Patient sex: F
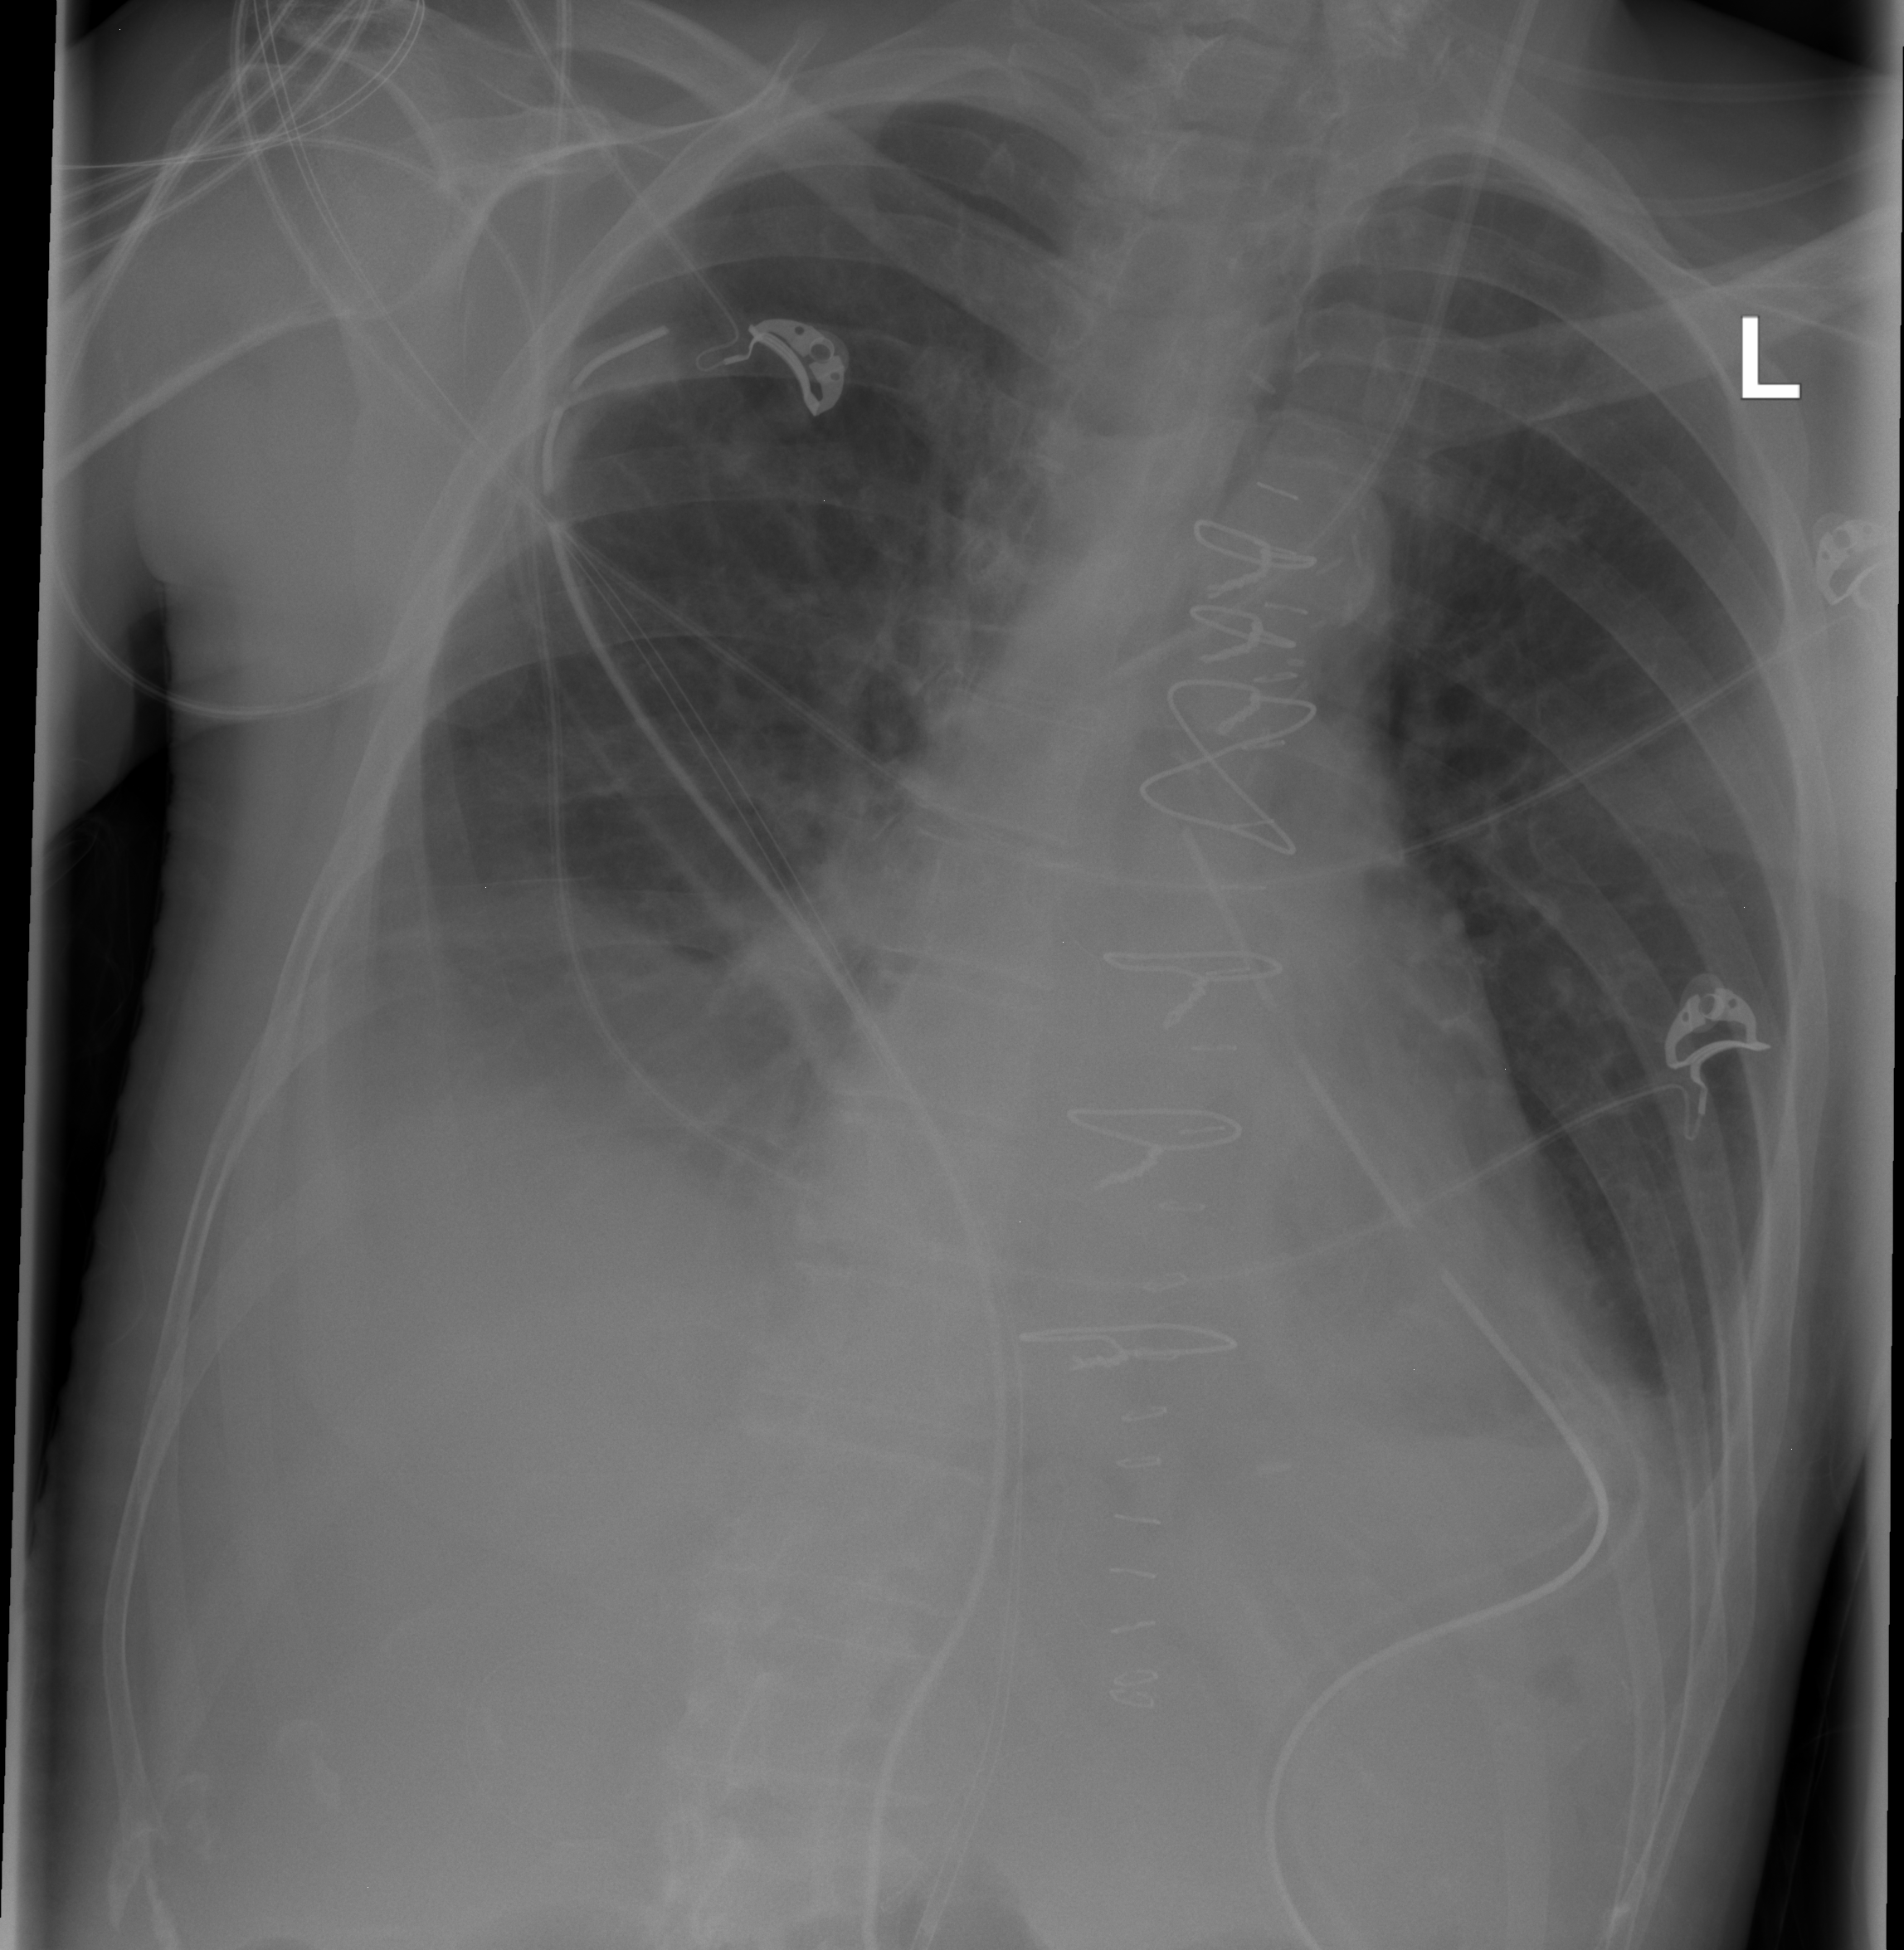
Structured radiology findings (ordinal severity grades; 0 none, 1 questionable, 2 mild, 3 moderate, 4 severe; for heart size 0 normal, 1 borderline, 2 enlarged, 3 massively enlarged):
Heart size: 0
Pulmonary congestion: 0
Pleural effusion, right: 2
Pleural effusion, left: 2
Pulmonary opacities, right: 0
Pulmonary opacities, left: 0
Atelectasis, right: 2
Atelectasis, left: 2